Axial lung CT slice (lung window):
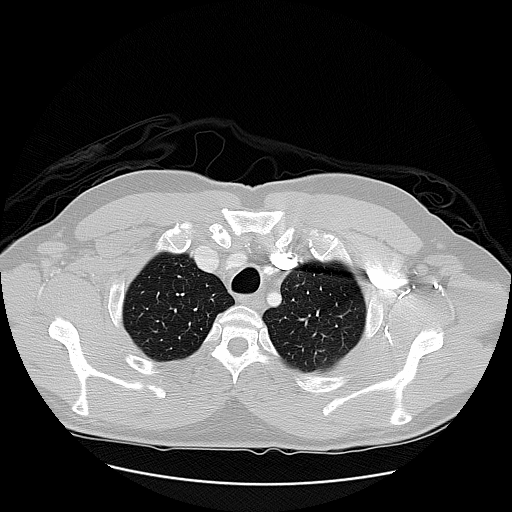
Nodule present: no